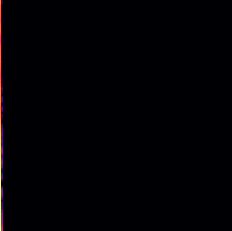
Sound class: Sea waves